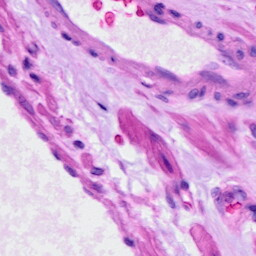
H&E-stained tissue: Ovarian